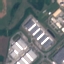
Land use / land cover: Industrial